Brain MRI, t1w sequence, axial 2D slice.
Patient: age 23, sex M, weight 78 kg, height 1.78 m
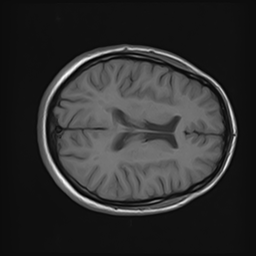